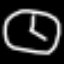
Label: clock